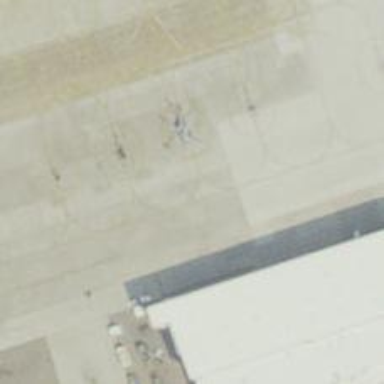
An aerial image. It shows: View of taxiway at the airport.